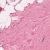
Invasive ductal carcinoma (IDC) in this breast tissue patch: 0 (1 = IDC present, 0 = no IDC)